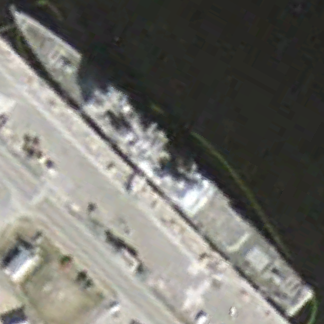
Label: cruiser